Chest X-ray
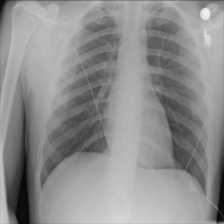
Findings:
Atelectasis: negative
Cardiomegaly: negative
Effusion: negative
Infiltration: negative
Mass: negative
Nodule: negative
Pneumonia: negative
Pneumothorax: negative
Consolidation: negative
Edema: negative
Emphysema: negative
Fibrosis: negative
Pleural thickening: negative
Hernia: negative